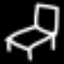
Label: chair